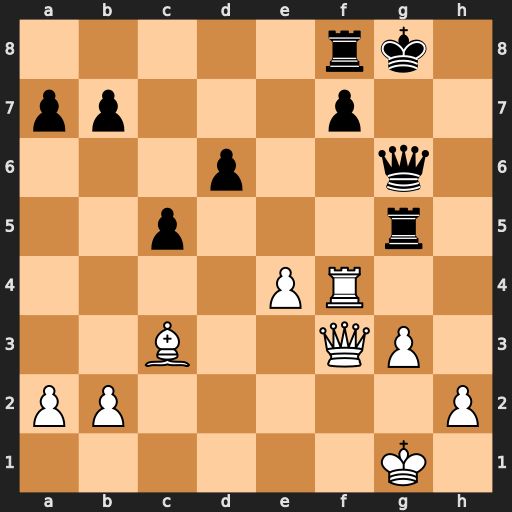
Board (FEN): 5rk1/pp3p2/3p2q1/2p3r1/4PR2/2B2QP1/PP5P/6K1
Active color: w
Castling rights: -
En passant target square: -
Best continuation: Bf6 Qh5 Bxg5 Qxf3 Rxf3